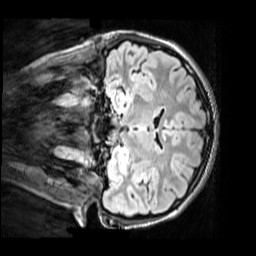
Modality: FLAIR
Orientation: coronal
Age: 13
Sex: female
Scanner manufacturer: siemens
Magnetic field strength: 3 T
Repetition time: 5 s
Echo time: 0.388 s